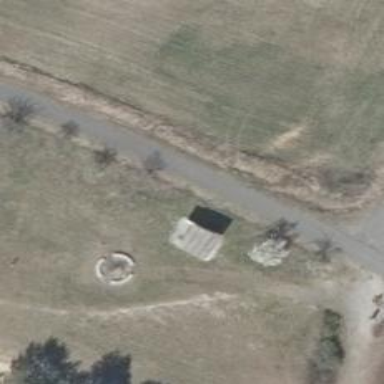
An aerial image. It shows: Shelter.